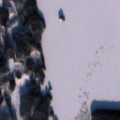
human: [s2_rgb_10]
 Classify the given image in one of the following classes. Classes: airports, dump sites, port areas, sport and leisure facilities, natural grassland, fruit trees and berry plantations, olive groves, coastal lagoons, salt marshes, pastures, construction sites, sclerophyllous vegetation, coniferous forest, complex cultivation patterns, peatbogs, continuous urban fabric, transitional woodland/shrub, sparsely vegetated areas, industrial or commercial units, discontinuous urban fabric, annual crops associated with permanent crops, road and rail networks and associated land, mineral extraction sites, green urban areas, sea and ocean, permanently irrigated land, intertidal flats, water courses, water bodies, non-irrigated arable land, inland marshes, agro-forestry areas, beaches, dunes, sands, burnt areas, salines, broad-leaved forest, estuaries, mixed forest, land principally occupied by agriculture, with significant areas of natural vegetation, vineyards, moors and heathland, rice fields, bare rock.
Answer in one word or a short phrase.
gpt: coniferous forest, mixed forest, water bodies